Interaction volume radius: 10 \u00c5
Interaction volume height: 10 \u00c5
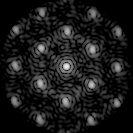
Disorder parameter: 0.2691